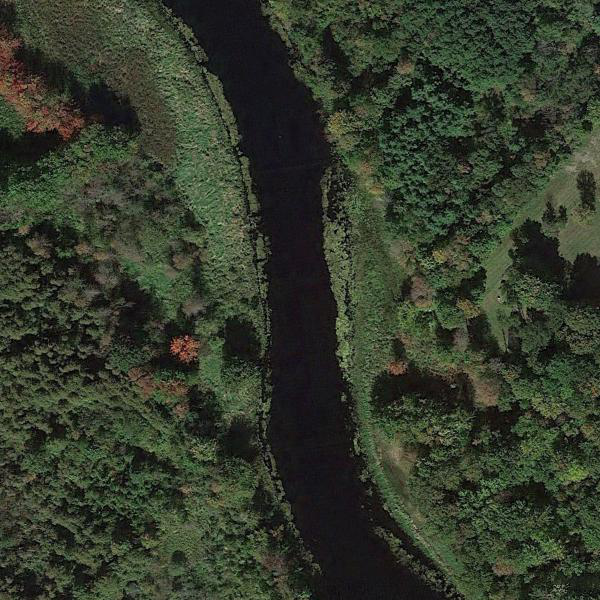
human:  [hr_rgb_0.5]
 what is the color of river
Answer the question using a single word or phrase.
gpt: black